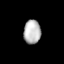
Tissue: lung
Cell type: Others
Senescence score: 0.2133
Nuclear area (px): 397
Mean DAPI intensity: 185.516